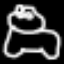
Label: frog